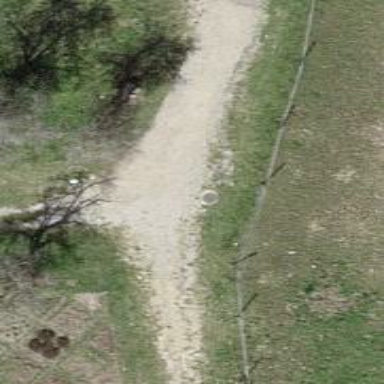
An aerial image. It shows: Track road with grade3 tracktype.